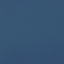
Land use / land cover: SeaLake